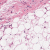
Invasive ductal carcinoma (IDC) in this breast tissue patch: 0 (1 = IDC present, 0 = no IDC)